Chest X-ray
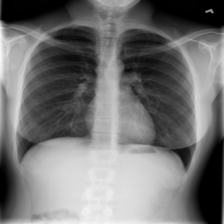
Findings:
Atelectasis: negative
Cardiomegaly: negative
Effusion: negative
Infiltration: negative
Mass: negative
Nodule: negative
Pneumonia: negative
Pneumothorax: negative
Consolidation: negative
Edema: negative
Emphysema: negative
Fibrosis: negative
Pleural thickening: negative
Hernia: negative